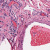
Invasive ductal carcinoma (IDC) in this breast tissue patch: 0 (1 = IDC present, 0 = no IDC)